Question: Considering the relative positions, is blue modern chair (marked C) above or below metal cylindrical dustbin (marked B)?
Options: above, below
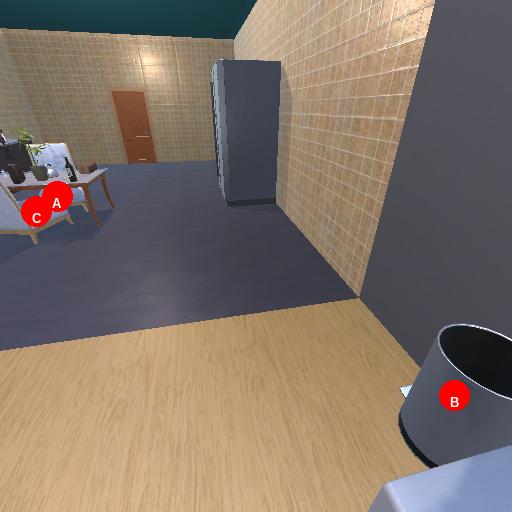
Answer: above